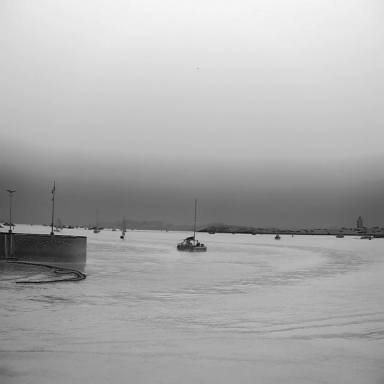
There is a container_ship in the infrared image.